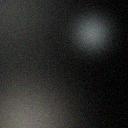
Screen state: off